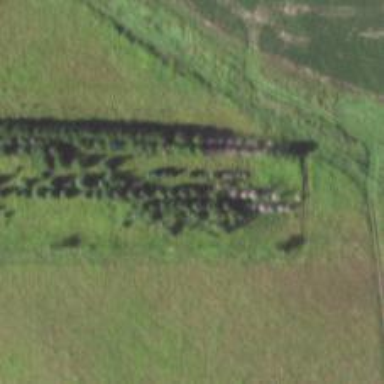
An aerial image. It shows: Row of trees in natural setting.